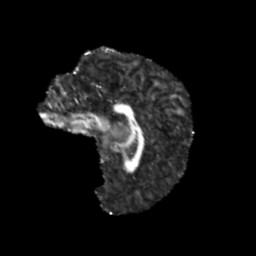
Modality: FA
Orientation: sagittal
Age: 10
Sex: male
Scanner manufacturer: siemens
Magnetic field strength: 3 T
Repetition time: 3.8 s
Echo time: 0.07 s